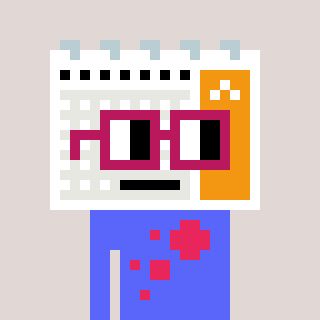
a pixel art character with square dark red glasses, a calendar-shaped head and a purple-colored body on a warm background